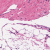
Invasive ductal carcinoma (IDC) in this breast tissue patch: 0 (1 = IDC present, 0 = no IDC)